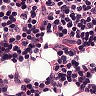
Metastatic tissue present: no